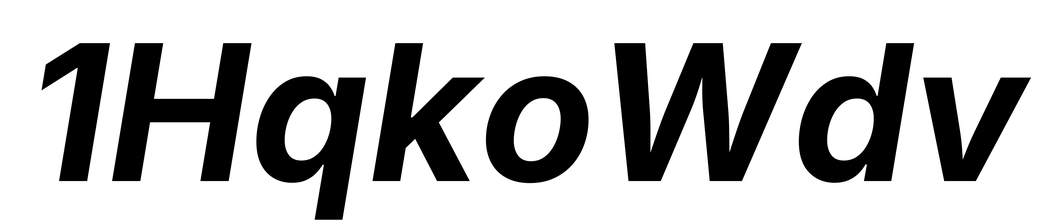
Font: Inter-Italic_Bold_Italic